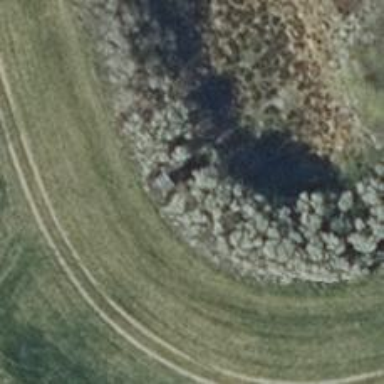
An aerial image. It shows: Hunting stand.